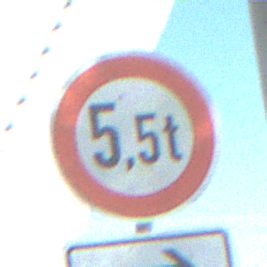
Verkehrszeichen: TatsaechlicheMasse
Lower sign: RichtungsangabeDurchPfeile5
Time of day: MorningAfternoon
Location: Outdoor (Special)
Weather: Clear
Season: NotSpecified
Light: Natural